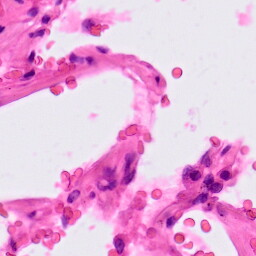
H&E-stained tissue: Lung